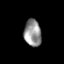
Tissue: prostate
Cell type: Myeloid cells
Senescence score: 0.3061
Nuclear area (px): 456
Mean DAPI intensity: 146.239